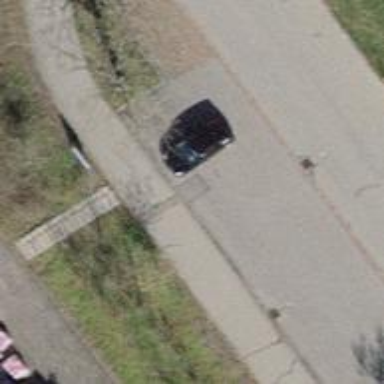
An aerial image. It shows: Concrete steps along the road made of concrete plates.